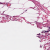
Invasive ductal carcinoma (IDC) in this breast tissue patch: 0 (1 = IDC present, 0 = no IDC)